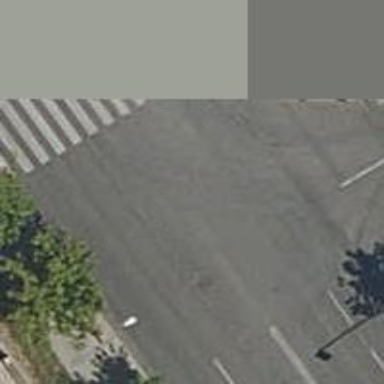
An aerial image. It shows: Road with traffic signals.